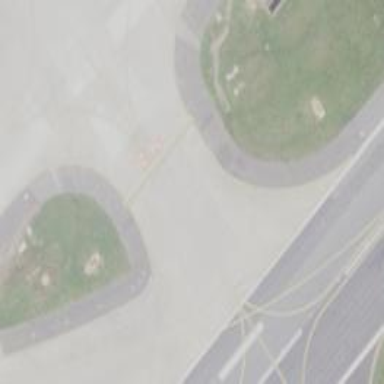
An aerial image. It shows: Image of taxiway at airport.